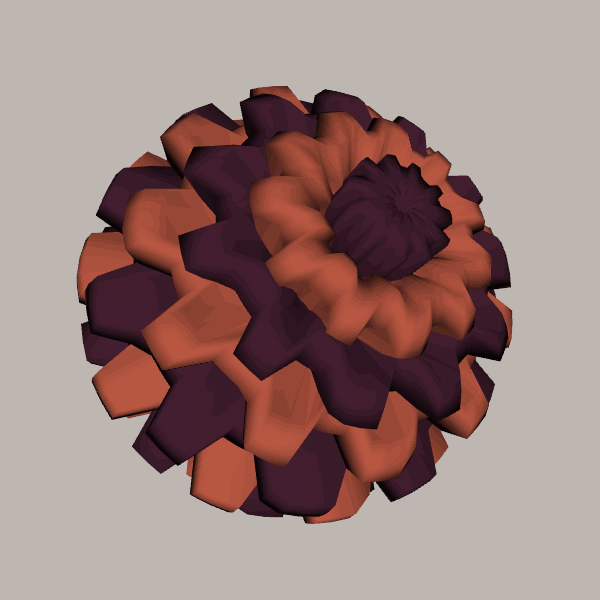
Background: light